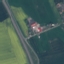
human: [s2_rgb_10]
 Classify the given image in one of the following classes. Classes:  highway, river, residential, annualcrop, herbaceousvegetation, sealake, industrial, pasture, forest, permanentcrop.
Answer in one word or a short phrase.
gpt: Highway